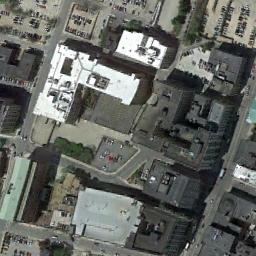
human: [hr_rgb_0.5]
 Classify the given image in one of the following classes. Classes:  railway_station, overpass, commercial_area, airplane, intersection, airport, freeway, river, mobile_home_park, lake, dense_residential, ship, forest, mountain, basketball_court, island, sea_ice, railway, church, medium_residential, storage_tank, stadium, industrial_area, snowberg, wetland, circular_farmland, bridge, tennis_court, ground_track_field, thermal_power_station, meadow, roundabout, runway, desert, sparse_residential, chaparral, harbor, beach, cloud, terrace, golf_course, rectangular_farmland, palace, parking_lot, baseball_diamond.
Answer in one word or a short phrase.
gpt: commercial_area